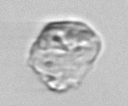
Label: detritus_transparent